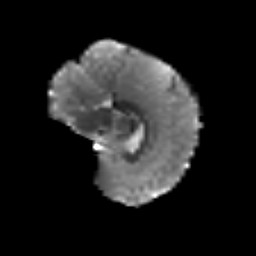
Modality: T2w
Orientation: sagittal
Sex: female
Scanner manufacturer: siemens
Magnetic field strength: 3 T
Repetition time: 5 s
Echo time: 0.071 s